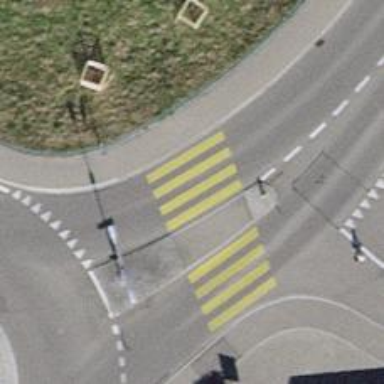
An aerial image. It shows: Uncontrolled zebra crossing on the road.